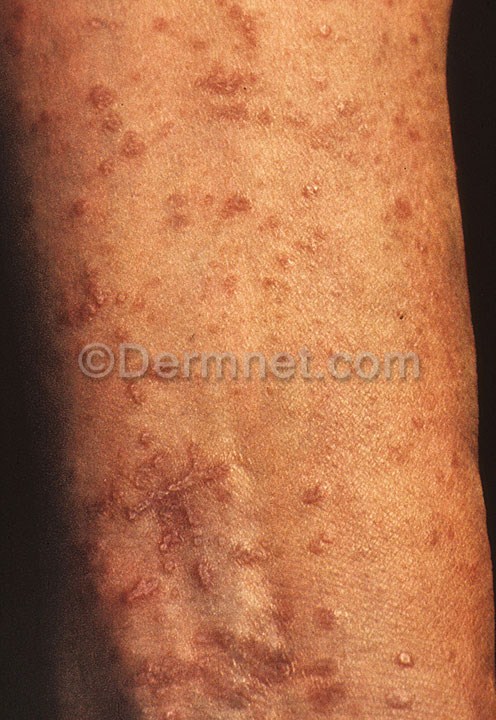
Disease: Psoriasis pictures Lichen Planus and related diseases